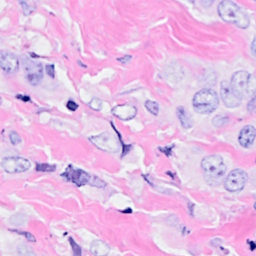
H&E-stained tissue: Breast